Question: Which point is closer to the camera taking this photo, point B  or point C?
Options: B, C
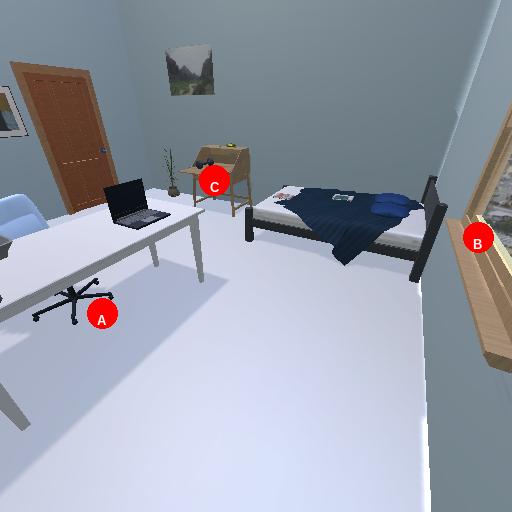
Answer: B